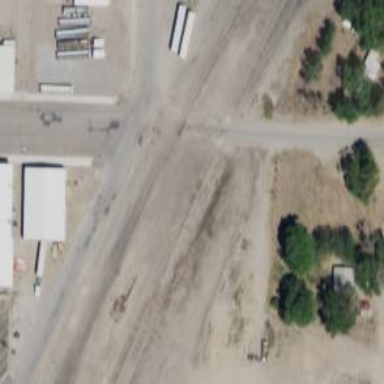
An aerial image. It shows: Railway level crossing.